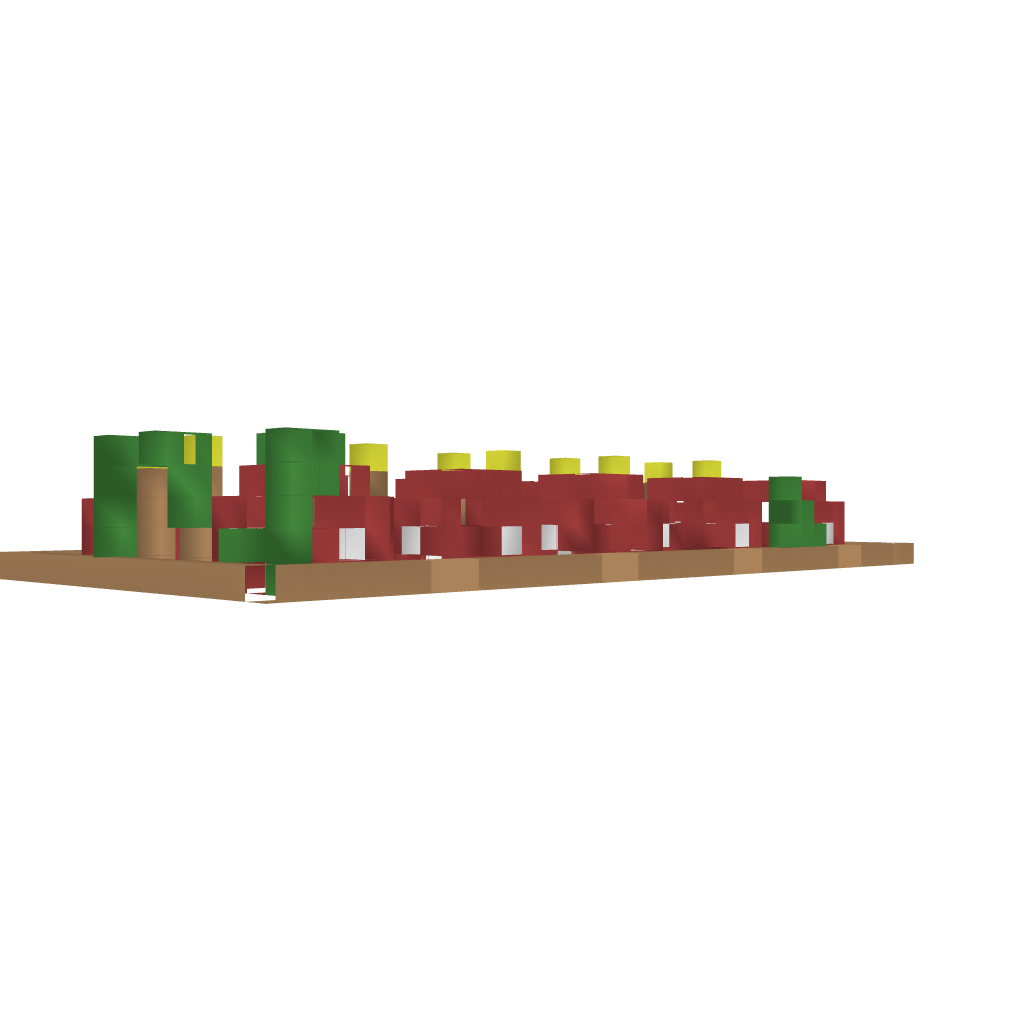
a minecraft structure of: Mushroom Village good quality